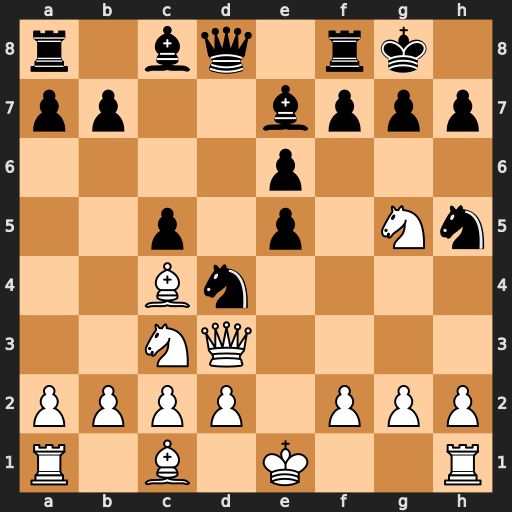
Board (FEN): r1bq1rk1/pp2bppp/4p3/2p1p1Nn/2Bn4/2NQ4/PPPP1PPP/R1B1K2R
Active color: w
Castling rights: KQ
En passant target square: -
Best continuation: Qxh7#